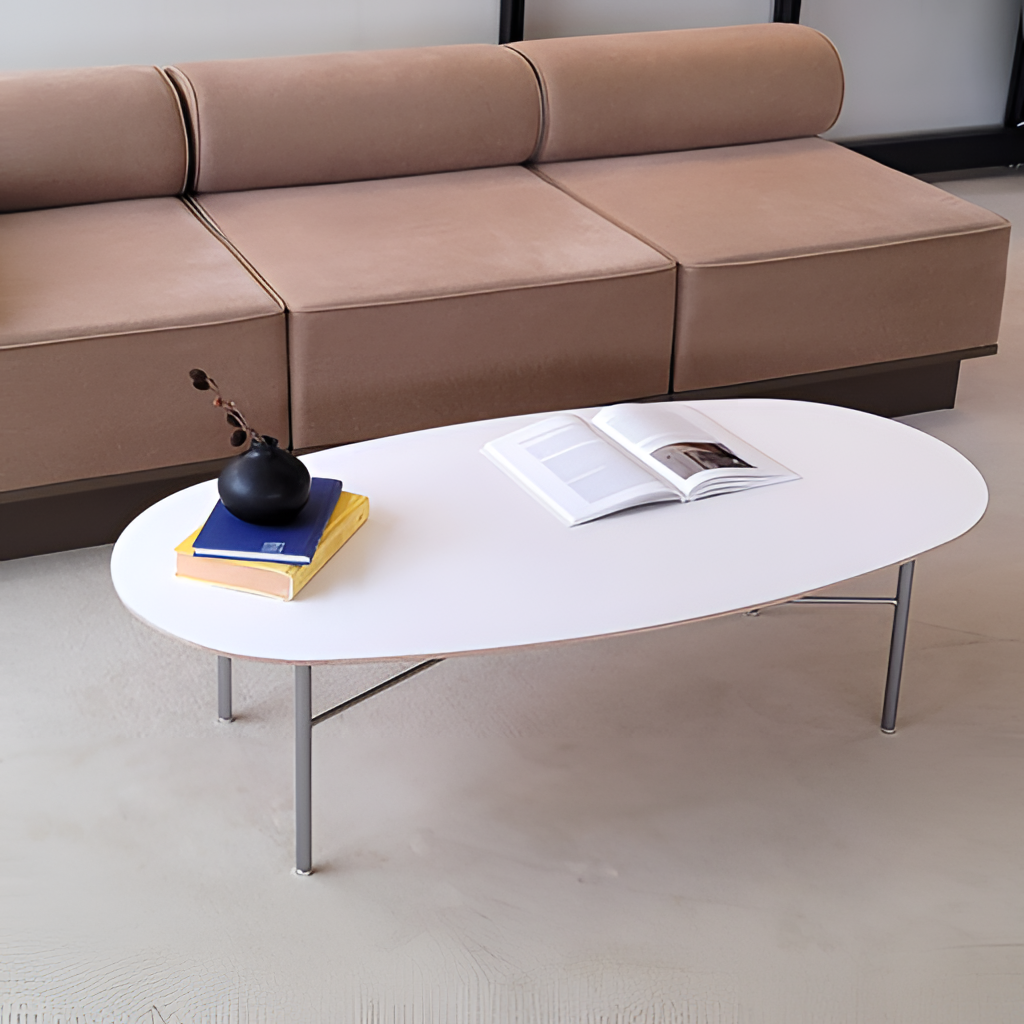
living room, white wood coffee table, tile flooring, minimalist, wallpaper